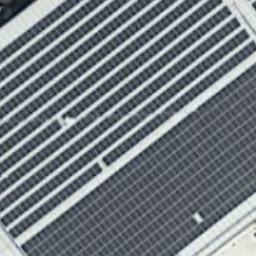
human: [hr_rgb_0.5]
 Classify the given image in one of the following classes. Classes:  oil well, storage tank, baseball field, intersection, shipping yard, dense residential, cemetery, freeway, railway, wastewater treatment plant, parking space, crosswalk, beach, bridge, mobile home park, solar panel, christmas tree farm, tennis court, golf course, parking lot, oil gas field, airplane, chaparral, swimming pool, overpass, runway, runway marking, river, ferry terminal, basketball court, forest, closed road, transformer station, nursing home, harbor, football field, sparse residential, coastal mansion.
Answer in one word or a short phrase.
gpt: solar panel